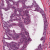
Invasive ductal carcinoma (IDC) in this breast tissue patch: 0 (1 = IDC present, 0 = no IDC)